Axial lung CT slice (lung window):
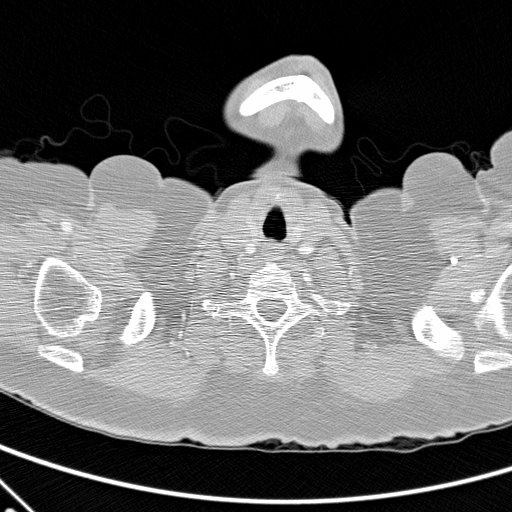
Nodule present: no